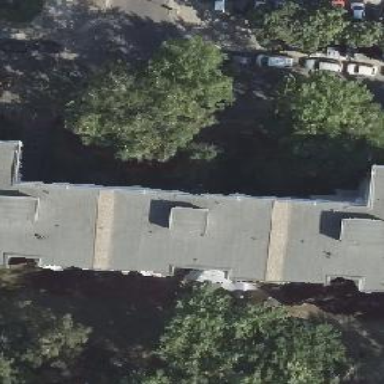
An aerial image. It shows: Residential building with flat roof made of tar paper.